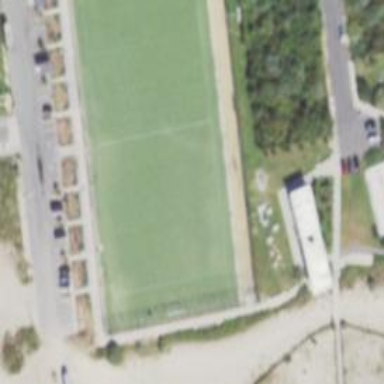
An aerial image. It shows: Multi-sport pitch for leisure activities.